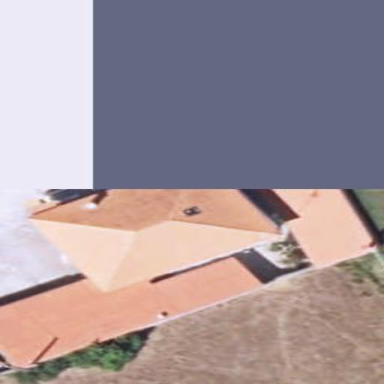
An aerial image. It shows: Simple and straightforward house.